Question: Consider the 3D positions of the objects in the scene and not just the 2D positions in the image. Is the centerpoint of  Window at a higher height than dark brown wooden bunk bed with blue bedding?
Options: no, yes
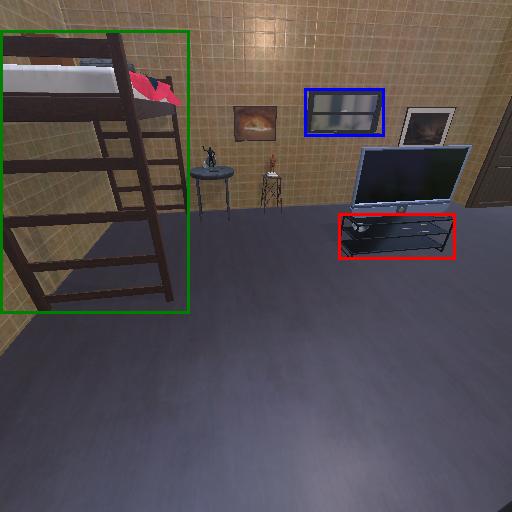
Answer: no